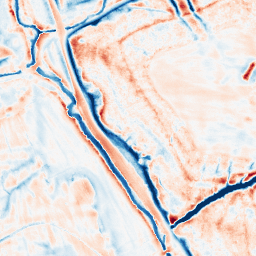
Category: edge_preserving
Decomposition family: bilateral
Decomposition parameters: d: 21
sigma_color: 25
sigma_space: 25
Upsampling method: regularized
Upsampling parameters: scale: 2
lambda_reg: 0.01
Upsampling scale: 2